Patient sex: F
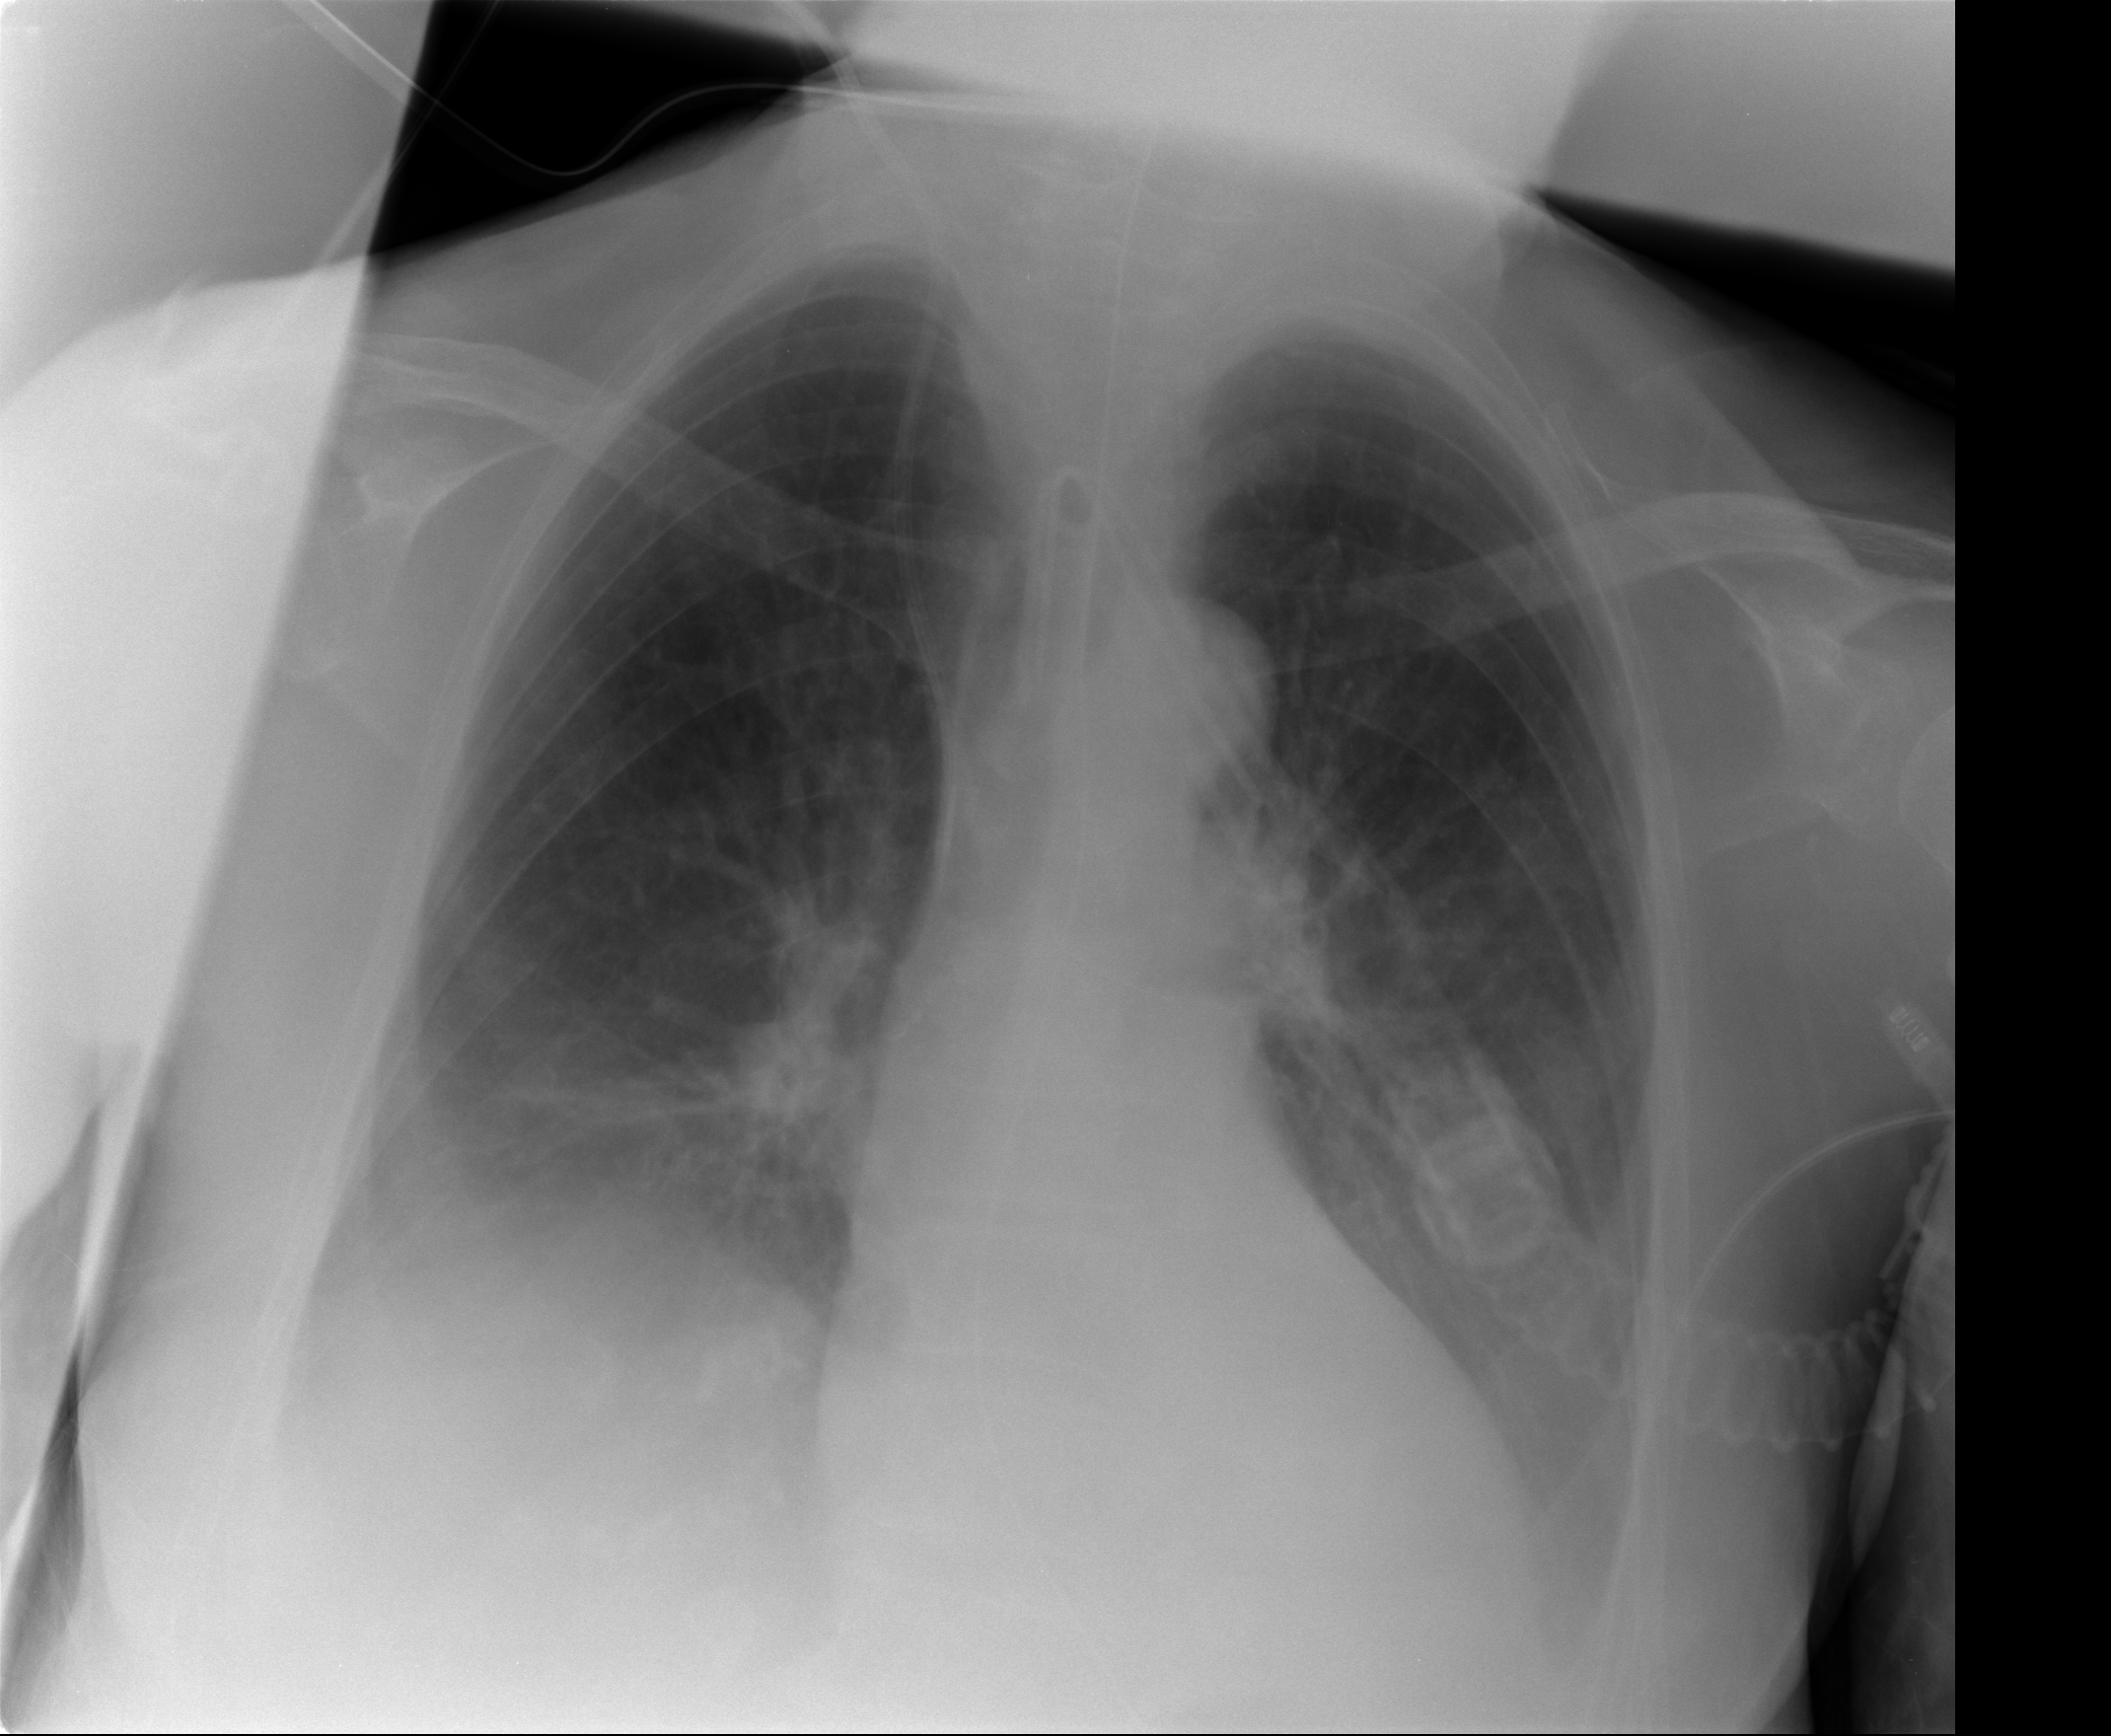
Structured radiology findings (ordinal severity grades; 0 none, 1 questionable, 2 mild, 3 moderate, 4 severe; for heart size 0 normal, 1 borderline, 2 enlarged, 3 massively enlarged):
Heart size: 1
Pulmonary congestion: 1
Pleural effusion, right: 2
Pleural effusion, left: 1
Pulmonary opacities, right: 0
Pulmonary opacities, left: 0
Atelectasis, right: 2
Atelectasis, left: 1